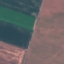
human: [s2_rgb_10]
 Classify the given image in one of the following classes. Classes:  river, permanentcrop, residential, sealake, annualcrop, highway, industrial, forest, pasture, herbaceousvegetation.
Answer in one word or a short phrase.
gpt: AnnualCrop